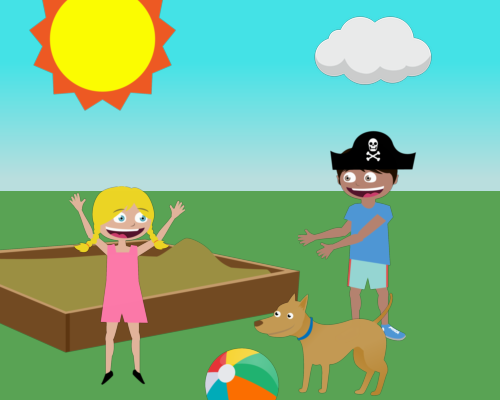
on left a large sun with top cut off under it a large sandbox cut off from left  in front of it a happy jenny jumping hands up facing left on right a big happy mike facing left hands stretched wearing a pirate hat and a dog to his left at the bottom next to the dog on the left a large beach ball the bottom is cut off above mike a small cloud